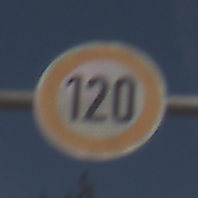
Verkehrszeichen: Geschwindigkeit120
Umgebung: Outdoor, Nature
Tageszeit: Midday
Wetter: PartlyCloudy
Licht: Natural
Jahreszeit: NotSpecified
Kontrast: HighContrast